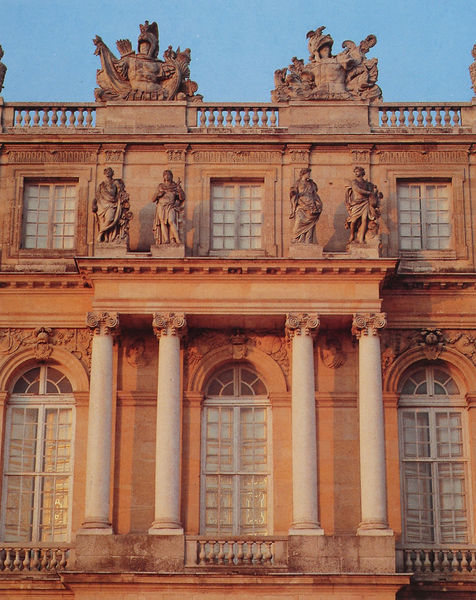
Titel: Schloss Versailles
Künstler: Louis Le Vau
Standort: Versailles (EU - F)
Schlagwörter: blau, himmel, mann, schatten, weiß, frauen, gelb, menschen, abend, braun, fenster, frau, glas, licht, männer, orange, säulen, gebäude, haus, rot, schloss, architektur, barock, falten, sockel, stein, morgen, brüstung, gewand, stehend, klassizismus, vorbau, skulptur, balkon, abends, tag, empore, figuren, rundbogen, soldaten, ornamente, geländer, hoch, foto, fotografie, vier, fensterkreuz, palast, balustrade, stck, architrav, kapitelle, portal, skulpturen, statuen, sandstein, griechisch, vatikan, baldachin, römisch, flachdach, zwinger, vier evangelisten